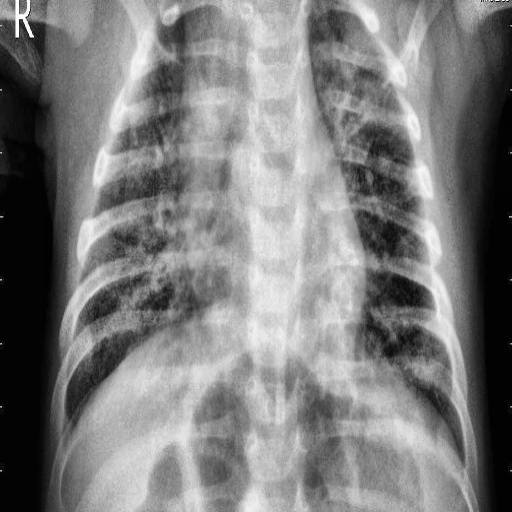
Finding: PNEUMONIA